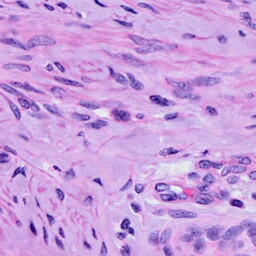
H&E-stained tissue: Cervix